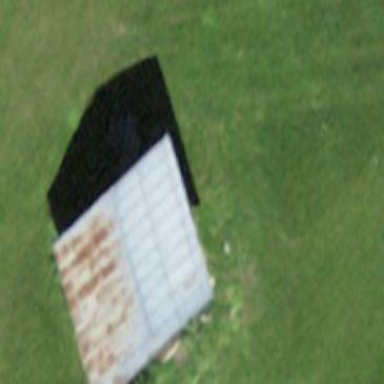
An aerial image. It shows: Shed.